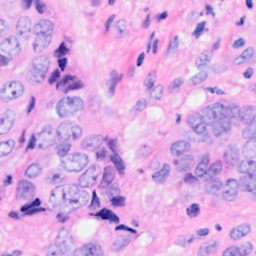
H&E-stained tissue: Breast